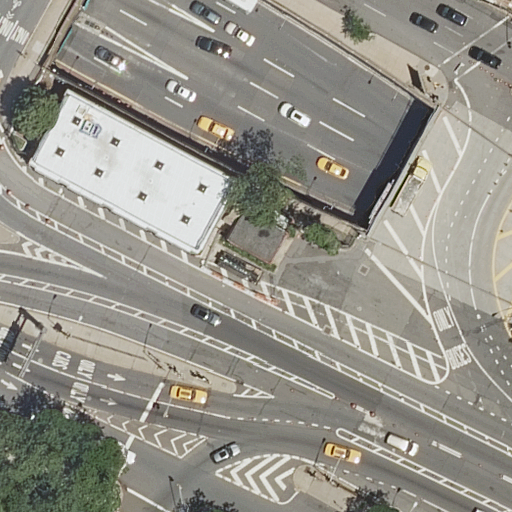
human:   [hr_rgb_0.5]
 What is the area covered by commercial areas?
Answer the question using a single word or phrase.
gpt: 0m2

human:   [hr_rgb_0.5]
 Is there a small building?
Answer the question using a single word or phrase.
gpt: yes

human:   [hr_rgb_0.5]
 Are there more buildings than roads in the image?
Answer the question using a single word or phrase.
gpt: no

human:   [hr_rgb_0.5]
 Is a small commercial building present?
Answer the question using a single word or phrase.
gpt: yes

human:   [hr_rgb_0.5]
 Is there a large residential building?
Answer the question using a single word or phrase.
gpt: no

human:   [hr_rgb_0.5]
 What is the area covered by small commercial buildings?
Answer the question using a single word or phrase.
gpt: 61m2

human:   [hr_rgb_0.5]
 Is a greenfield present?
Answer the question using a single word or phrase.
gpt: no

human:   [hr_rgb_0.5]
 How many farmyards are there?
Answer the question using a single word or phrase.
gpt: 0

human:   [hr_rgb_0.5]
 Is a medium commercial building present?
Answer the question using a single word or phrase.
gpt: no

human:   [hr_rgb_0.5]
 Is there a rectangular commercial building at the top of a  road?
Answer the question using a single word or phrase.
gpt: yes

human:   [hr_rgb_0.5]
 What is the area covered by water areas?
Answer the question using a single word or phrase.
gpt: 0m2

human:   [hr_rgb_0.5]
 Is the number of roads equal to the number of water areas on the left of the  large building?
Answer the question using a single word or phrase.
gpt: no

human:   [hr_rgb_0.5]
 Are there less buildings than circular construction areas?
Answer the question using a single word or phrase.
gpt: no

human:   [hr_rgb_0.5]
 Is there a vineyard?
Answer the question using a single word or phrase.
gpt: no

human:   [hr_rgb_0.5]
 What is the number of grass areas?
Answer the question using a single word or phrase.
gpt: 0

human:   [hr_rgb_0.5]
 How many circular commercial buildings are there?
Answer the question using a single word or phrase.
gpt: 0

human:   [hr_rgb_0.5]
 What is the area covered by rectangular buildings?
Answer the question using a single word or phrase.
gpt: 61m2

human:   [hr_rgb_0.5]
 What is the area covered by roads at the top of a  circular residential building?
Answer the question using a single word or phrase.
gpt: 0m2

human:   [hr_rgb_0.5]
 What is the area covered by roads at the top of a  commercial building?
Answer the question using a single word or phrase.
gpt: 0m2

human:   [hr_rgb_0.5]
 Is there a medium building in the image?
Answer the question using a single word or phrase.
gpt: no

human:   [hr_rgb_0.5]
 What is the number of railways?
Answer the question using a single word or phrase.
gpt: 0

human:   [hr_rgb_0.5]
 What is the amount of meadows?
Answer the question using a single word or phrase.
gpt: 0

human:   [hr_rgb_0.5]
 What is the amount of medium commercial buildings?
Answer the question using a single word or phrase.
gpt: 0

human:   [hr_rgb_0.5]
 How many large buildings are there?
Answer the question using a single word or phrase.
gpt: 1

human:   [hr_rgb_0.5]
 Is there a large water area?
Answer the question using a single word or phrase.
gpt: no

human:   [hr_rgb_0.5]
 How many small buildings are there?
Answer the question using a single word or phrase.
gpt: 1

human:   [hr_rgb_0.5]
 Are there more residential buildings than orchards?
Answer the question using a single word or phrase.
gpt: no

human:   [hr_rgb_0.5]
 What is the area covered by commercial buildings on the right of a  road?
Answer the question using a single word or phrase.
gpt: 719m2

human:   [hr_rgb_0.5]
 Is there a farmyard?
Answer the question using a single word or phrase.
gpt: no

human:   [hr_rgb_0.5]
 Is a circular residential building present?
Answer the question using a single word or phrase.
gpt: no

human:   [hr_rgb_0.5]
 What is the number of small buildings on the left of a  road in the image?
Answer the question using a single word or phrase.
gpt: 1

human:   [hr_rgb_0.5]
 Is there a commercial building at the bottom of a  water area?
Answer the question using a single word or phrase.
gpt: no

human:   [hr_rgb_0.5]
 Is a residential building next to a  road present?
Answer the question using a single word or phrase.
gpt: no

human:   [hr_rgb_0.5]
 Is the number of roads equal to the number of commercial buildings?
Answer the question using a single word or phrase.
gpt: no

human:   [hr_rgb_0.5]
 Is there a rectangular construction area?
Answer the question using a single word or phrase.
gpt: no

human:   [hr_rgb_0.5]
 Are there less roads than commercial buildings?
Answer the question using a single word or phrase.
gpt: no